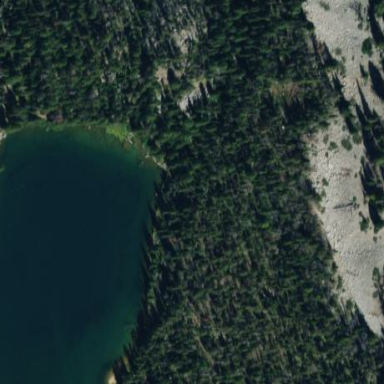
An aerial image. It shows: Serene lake surrounded by nature.